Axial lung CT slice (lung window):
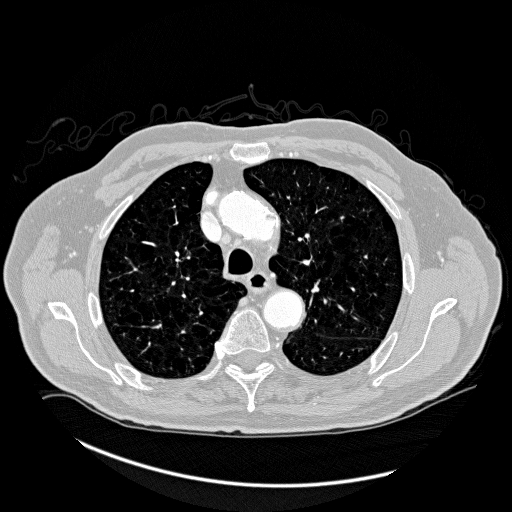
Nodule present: no